Field crop: maize
Growth stage: 2
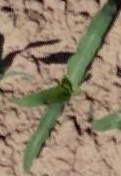
Species: maize